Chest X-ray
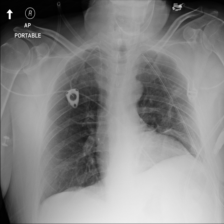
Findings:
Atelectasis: negative
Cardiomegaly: negative
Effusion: negative
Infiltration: negative
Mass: negative
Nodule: negative
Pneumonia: negative
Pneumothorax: negative
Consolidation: negative
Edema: negative
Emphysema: negative
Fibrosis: negative
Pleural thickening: negative
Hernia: negative